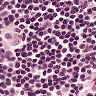
Metastatic tissue present: no